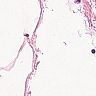
Metastatic tissue present: no